Field crop: maize
Growth stage: 1
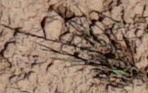
Species: lolium